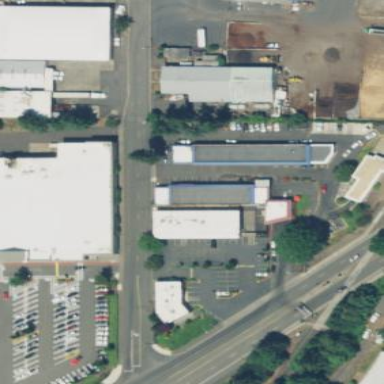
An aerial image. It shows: Retail area.